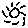
Label: sun